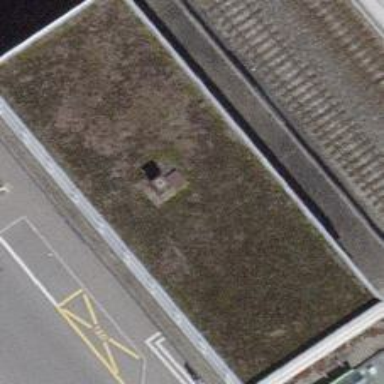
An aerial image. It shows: Train station building.